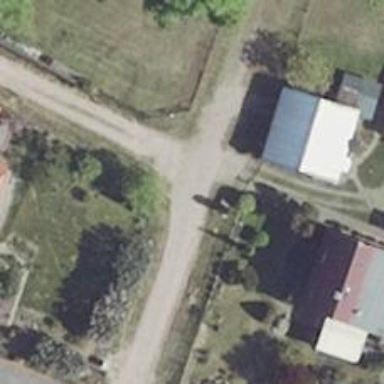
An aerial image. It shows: Residential road with grade 4 tracktype.